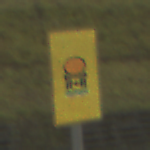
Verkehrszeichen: FahrzeugeMitWassergefaehrdenderLadungOhnePfeilsymbol
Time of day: SunriseSunset
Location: Outdoor (Nature)
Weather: PartlyCloudy
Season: NotSpecified
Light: Natural